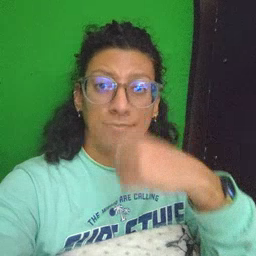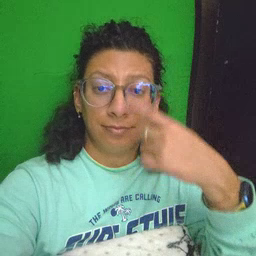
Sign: face